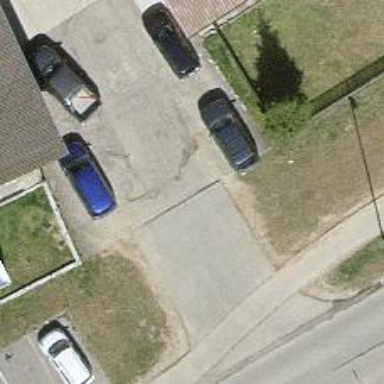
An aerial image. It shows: Parking aisle designated as service road.